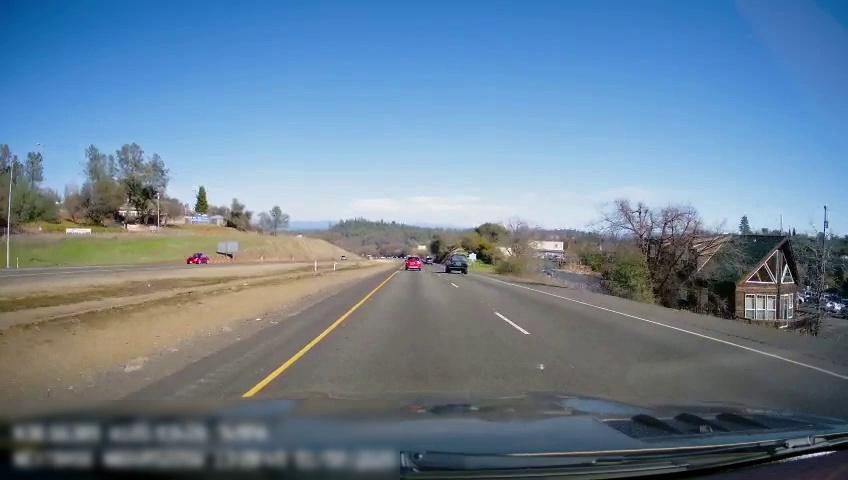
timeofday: Day
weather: Sunny
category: Drivable Space
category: Drivable Space
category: Drivable Space
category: Vehicles | SUV
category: Vehicles | SUV
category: Vehicles | Car
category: Lanes | Current Lane
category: Lanes | Current Lane
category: Lanes | Alternate Lane